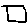
Label: square